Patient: sex F, age 71
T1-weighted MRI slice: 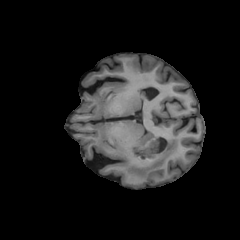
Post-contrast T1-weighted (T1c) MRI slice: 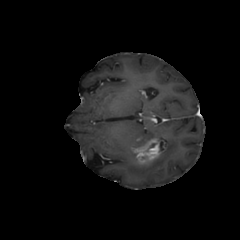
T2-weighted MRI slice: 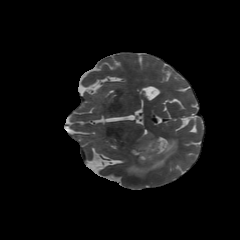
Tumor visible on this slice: yes
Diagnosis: Glioblastoma, IDH-wildtype
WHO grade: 4